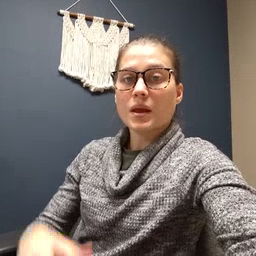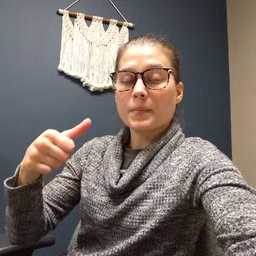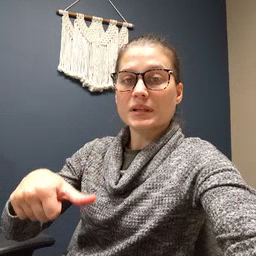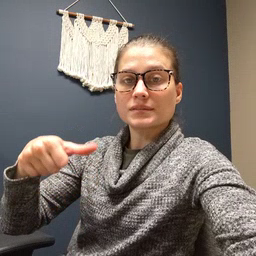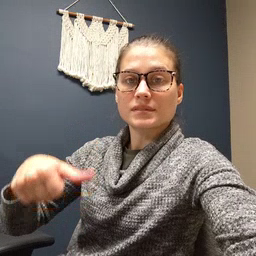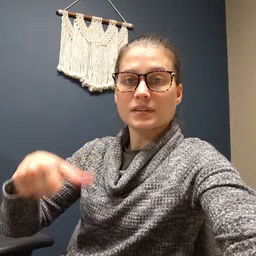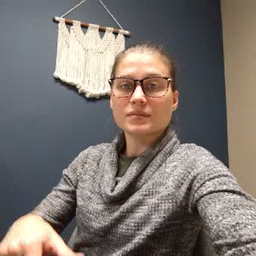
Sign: puzzle